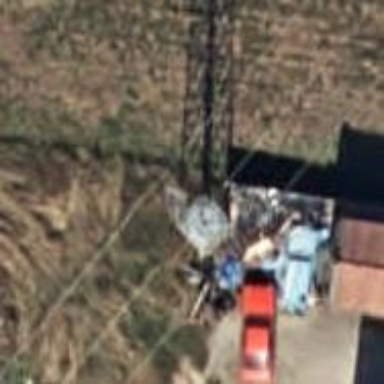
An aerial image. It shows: Power tower.